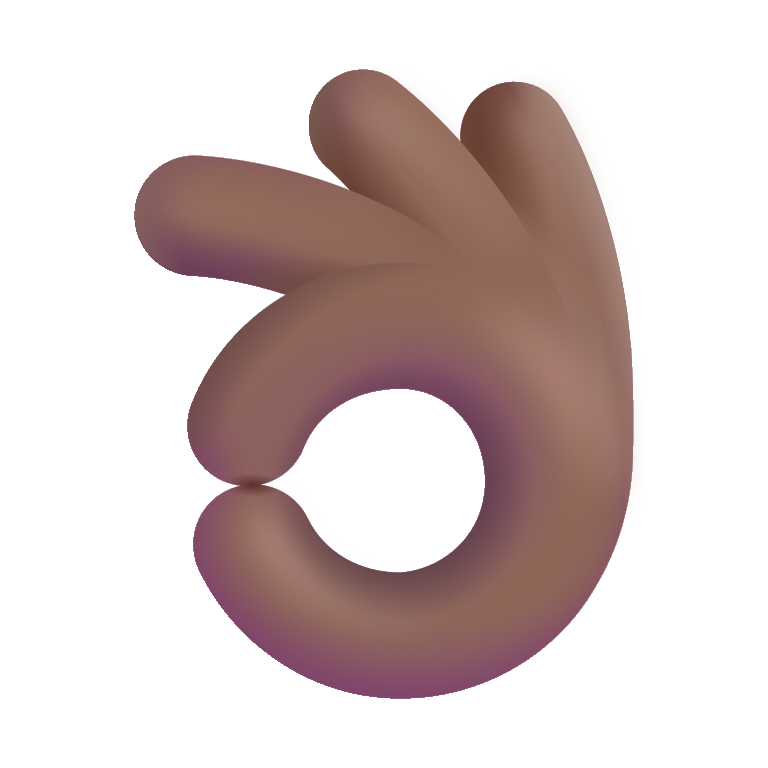
ok hand color  dark